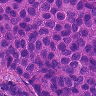
Metastatic tissue present: yes